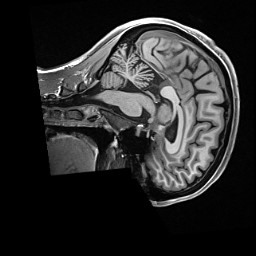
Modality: T1w
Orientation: sagittal
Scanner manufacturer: siemens
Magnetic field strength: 3 T
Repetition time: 2.5 s
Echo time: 0.00238 s